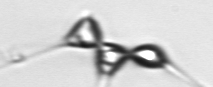
Label: Asterionellopsis_glacialis